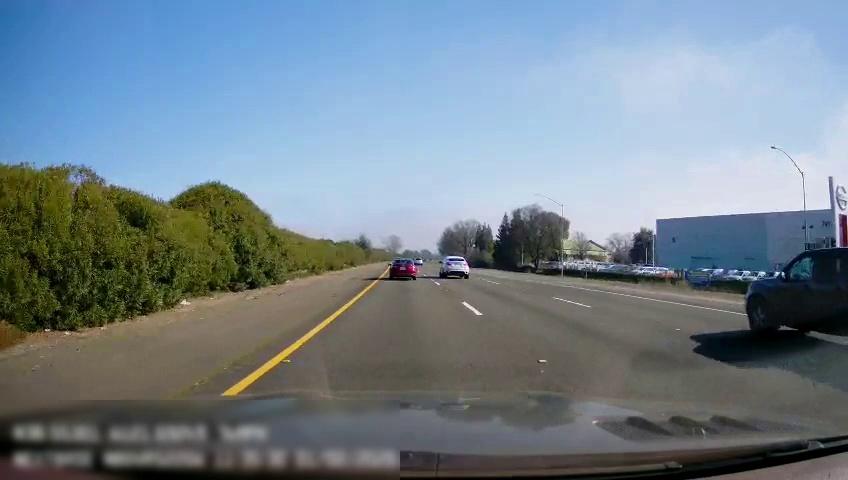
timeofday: Day
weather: Sunny
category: Drivable Space
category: Vehicles | Car
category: Vehicles | SUV
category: Vehicles | Truck
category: Vehicles | SUV
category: Lanes | Current Lane
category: Lanes | Current Lane
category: Lanes | Alternate Lane
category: Lanes | Alternate Lane